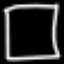
Label: square